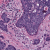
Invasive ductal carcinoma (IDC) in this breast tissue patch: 0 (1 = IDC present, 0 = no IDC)